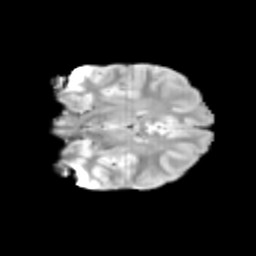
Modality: T2w
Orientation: coronal
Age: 12
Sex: male
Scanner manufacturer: siemens
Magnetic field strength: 3 T
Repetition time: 3.8 s
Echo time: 0.07 s